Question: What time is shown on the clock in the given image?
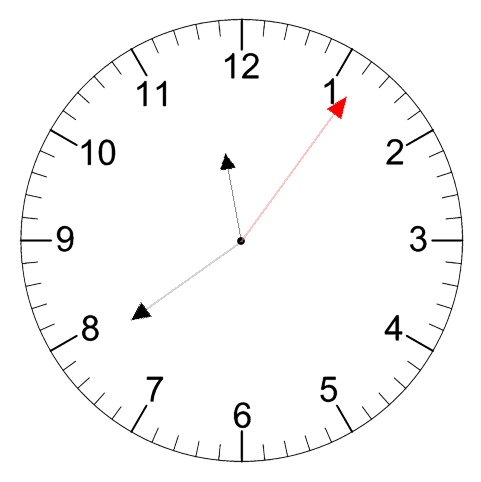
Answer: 11:39:06